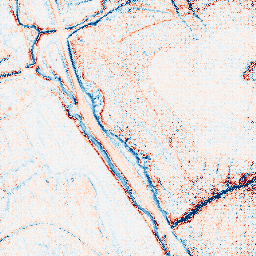
Category: classical
Decomposition family: gaussian
Decomposition parameters: sigma: 2
Upsampling method: regularized
Upsampling parameters: scale: 4
lambda_reg: 0.1
Upsampling scale: 4